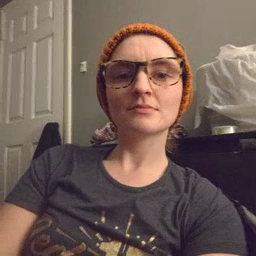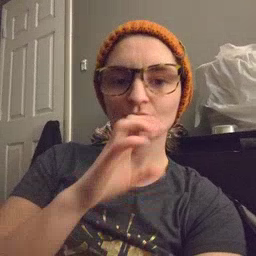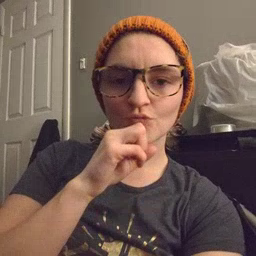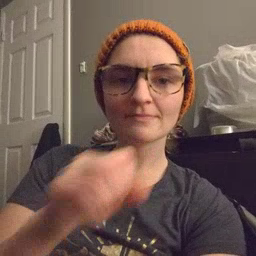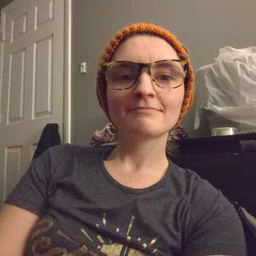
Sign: orange